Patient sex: F
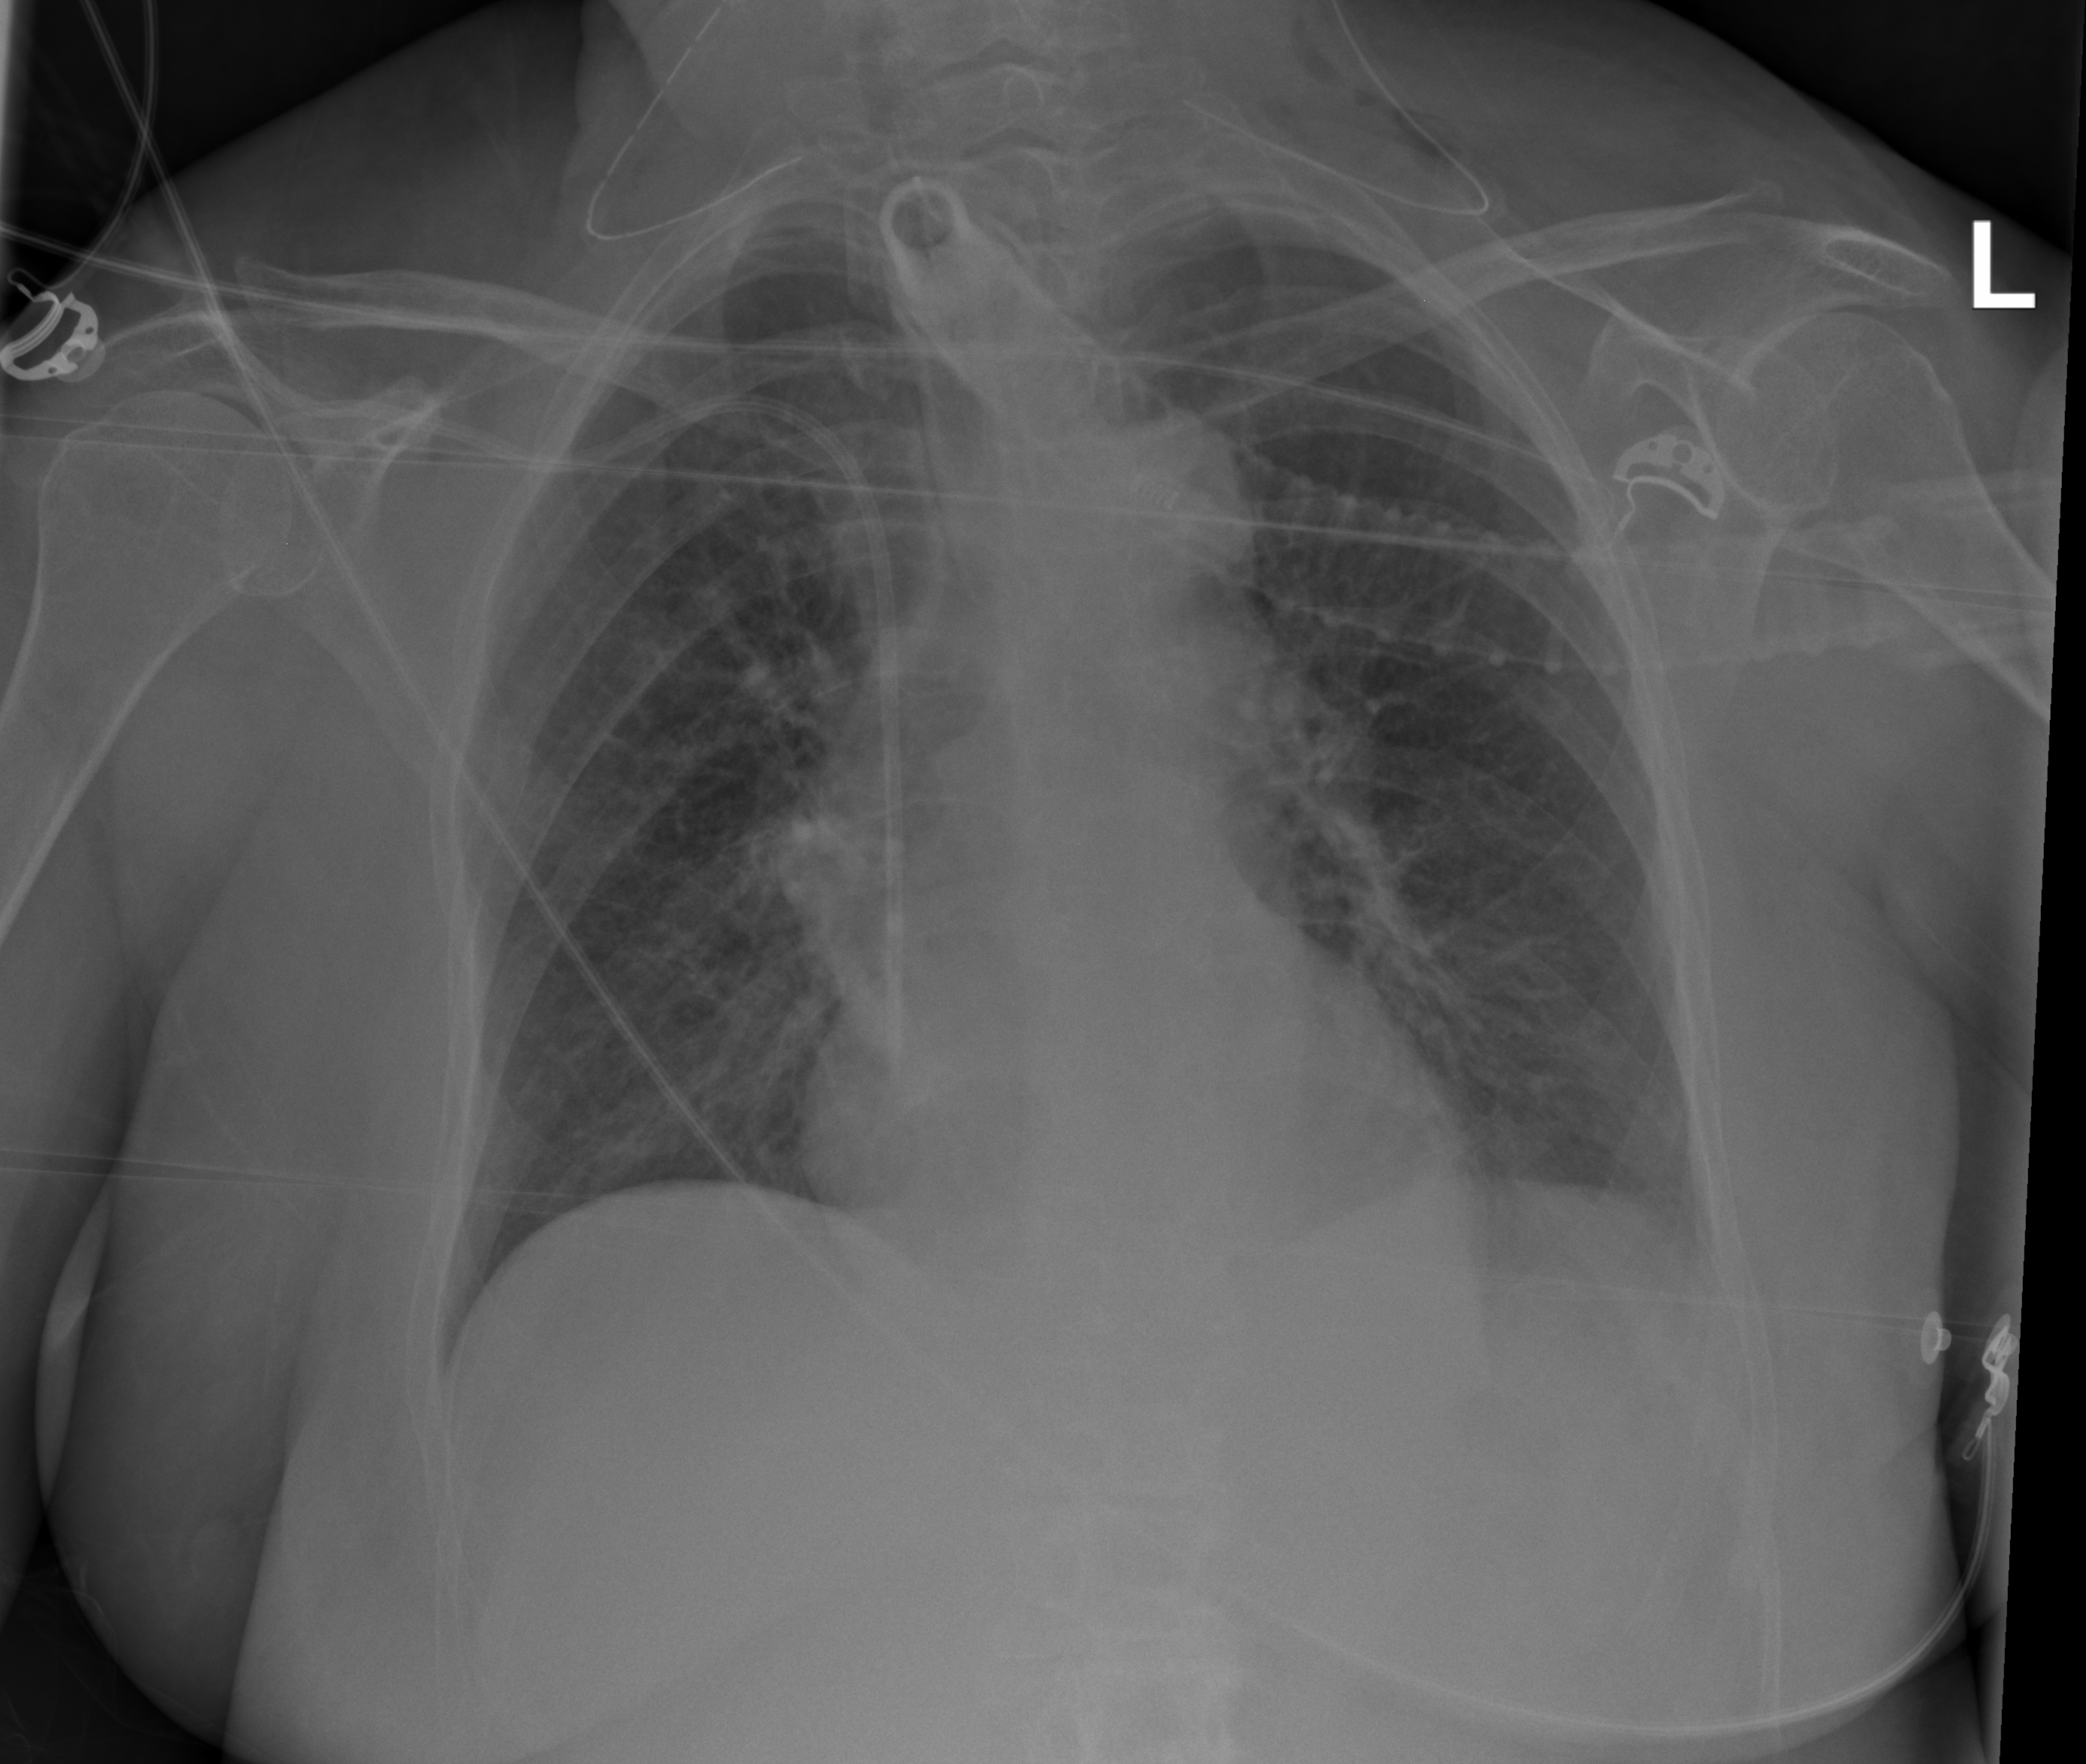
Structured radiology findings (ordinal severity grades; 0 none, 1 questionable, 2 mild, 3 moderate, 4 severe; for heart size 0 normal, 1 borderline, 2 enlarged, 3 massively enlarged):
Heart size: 1
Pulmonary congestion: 1
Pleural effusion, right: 0
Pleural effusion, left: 1
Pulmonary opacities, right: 0
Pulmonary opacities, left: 0
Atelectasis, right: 0
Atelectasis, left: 1